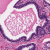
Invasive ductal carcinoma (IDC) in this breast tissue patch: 0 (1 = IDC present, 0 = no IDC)